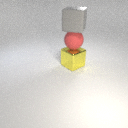
large red rubber sphere below large gray rubber cube